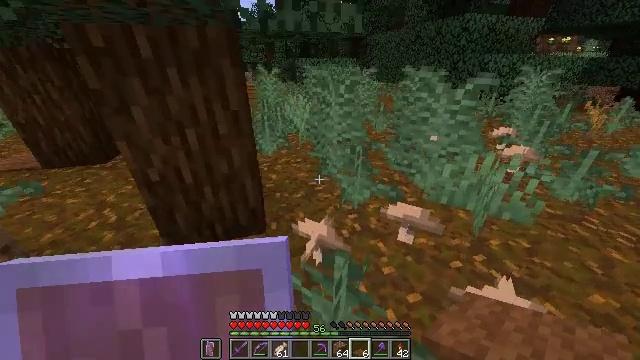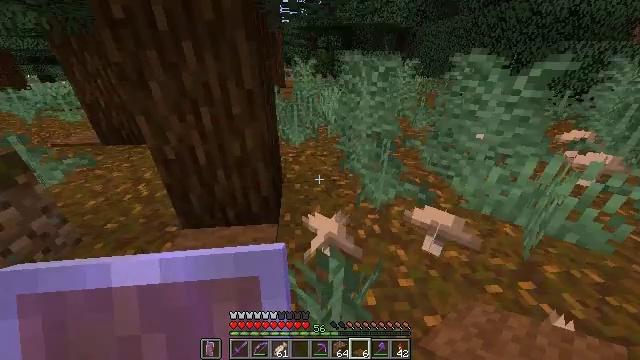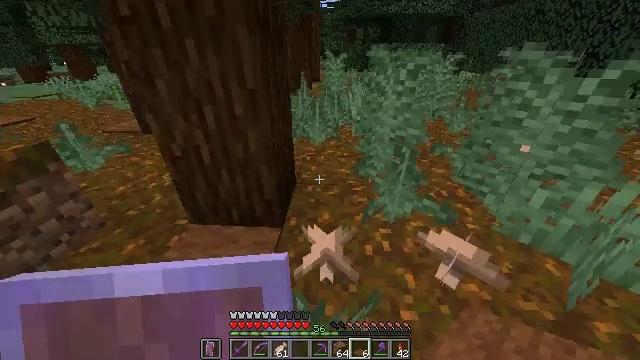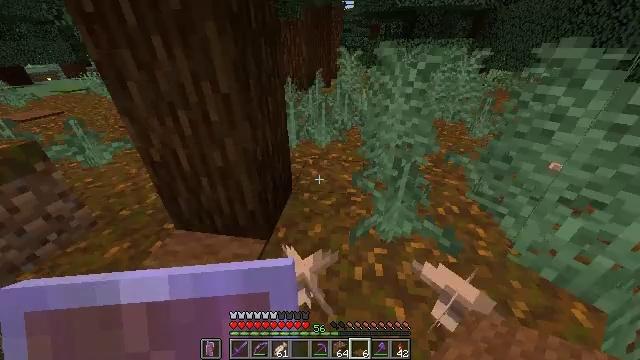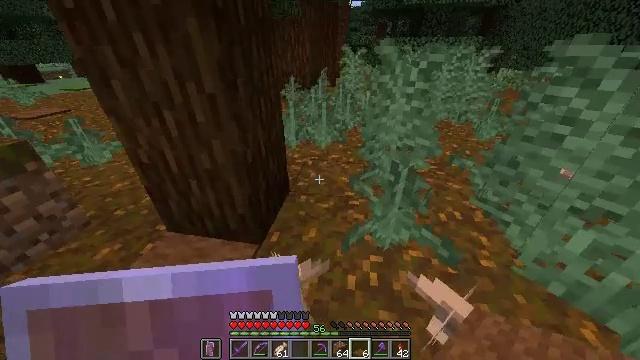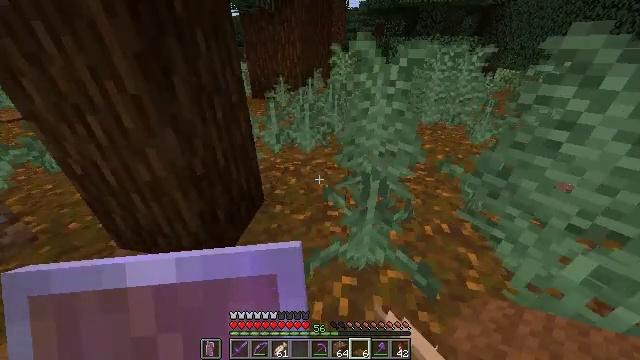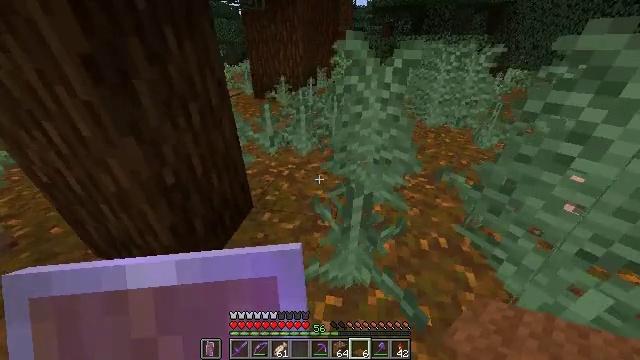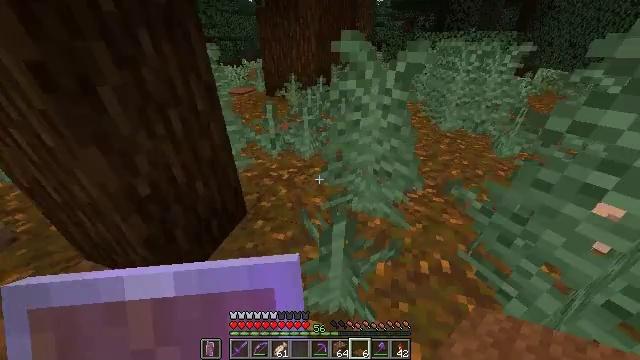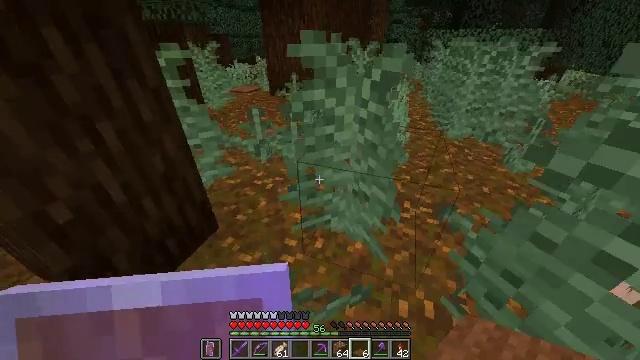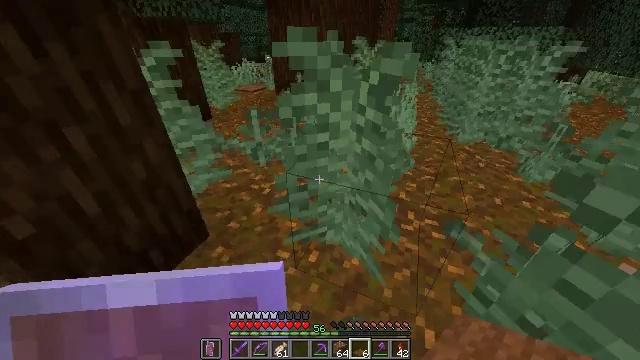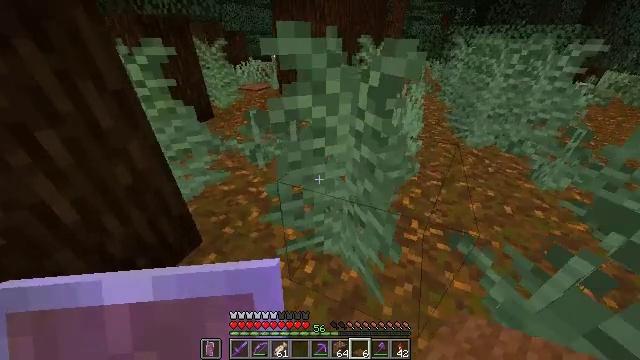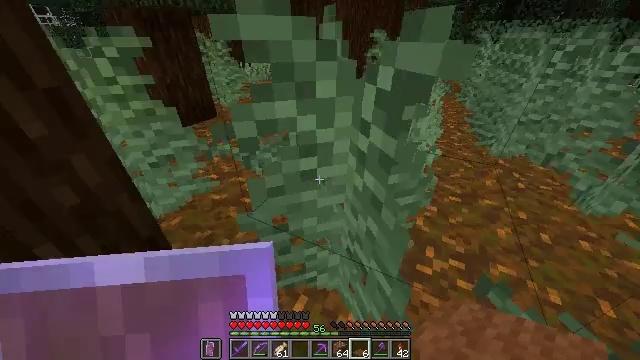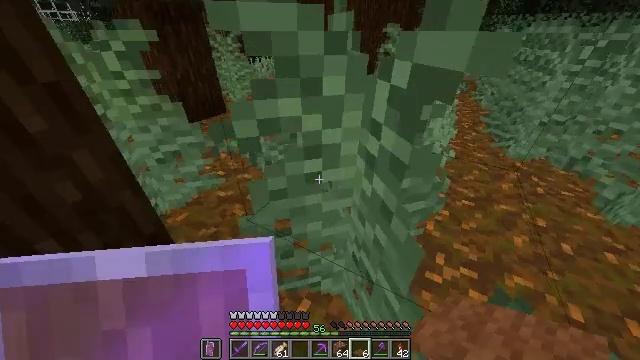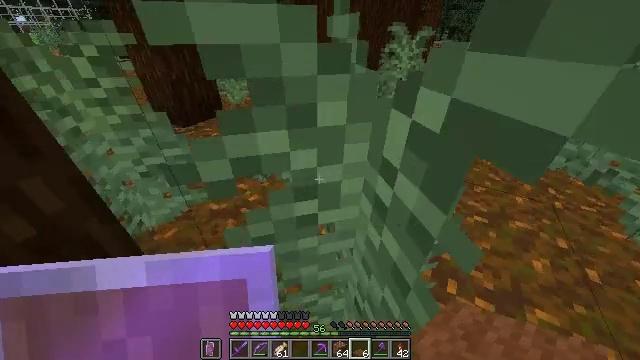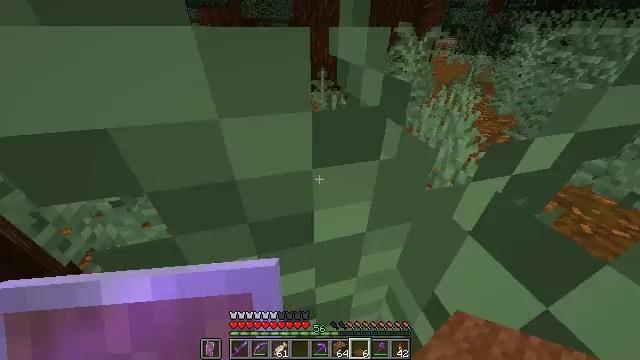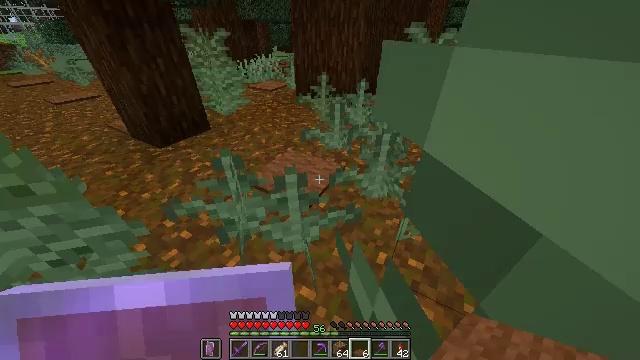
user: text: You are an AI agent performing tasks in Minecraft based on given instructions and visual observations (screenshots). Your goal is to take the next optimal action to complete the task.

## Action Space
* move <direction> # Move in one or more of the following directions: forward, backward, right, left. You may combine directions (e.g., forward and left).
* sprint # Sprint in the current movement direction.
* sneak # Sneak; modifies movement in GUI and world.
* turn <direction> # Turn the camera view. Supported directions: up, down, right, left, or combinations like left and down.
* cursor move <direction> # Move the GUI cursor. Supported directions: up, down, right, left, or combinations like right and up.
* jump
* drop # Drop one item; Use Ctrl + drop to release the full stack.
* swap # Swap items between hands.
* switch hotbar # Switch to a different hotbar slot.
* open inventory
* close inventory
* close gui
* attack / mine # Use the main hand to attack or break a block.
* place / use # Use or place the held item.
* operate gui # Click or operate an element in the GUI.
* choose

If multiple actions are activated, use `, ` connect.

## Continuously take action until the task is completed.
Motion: motion action
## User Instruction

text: Remove the brown carpet from the floor.
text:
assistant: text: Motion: move forward and move right, sprint, turn left
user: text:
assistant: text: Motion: move forward and move right, sprint, turn left and down
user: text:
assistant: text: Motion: move forward and move right, sprint, turn left
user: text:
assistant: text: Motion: move forward and move right, sprint, turn left
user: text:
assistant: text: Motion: move forward and move right, sprint
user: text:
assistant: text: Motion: move forward and move right, sprint, turn left
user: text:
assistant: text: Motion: move forward and move right, sprint, turn left
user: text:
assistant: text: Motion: move forward and move right, sprint, turn left
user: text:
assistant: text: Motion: move forward, sprint, turn left
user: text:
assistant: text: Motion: move forward, sprint, turn left
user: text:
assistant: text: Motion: move forward, sprint, turn left
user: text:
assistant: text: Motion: move forward, sprint, turn left
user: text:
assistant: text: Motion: move forward, sprint
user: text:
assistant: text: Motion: move forward, sprint
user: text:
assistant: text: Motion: move forward, sprint
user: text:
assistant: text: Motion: move forward, sprint
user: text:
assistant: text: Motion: move forward, sprint
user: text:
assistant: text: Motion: move forward, sprint
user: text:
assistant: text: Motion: move forward, sprint
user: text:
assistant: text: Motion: move forward, sprint
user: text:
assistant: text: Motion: move forward, sprint
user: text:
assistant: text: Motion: move forward, sprint
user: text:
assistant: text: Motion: move forward, sprint
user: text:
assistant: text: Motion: move forward, sprint
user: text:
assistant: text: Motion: move forward, sprint
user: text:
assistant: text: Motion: move forward, sprint, turn right
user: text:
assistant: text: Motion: move forward and move right, sprint, turn right and up
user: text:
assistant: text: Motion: move forward and move right, turn right
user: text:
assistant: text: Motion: move forward and move right, sprint
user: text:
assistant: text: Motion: move forward and move right, sprint